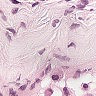
Metastatic tissue present: no